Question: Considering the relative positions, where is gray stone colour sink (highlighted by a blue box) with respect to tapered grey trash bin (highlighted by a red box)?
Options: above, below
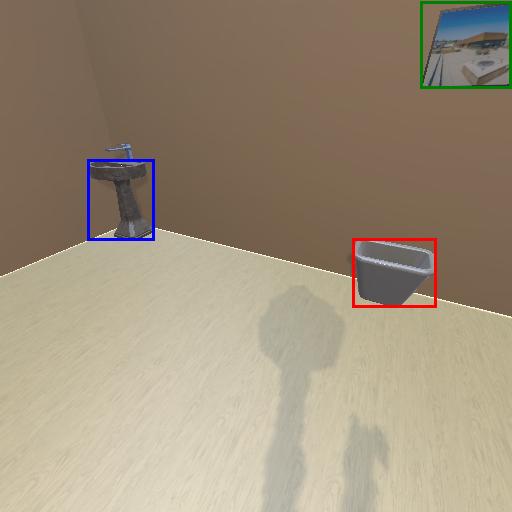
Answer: above